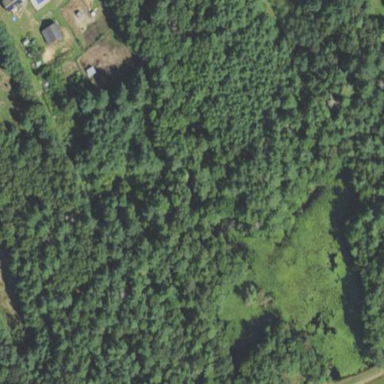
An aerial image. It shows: Swamp in wetland area.